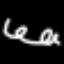
Label: squiggle